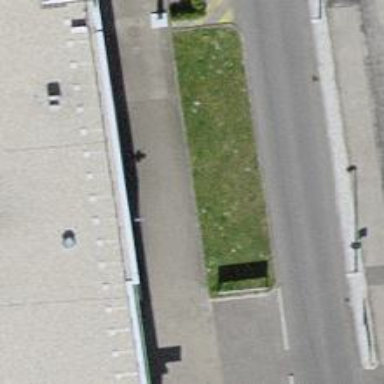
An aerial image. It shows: Bicycle parking area.